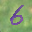
Label: 6